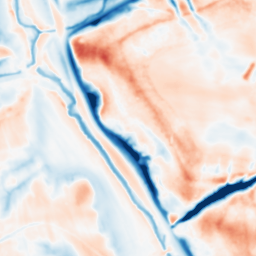
Category: multiscale
Decomposition family: dog
Decomposition parameters: sigma_low: 1
sigma_high: 10
Upsampling method: bicubic
Upsampling parameters: scale: 4
Upsampling scale: 4